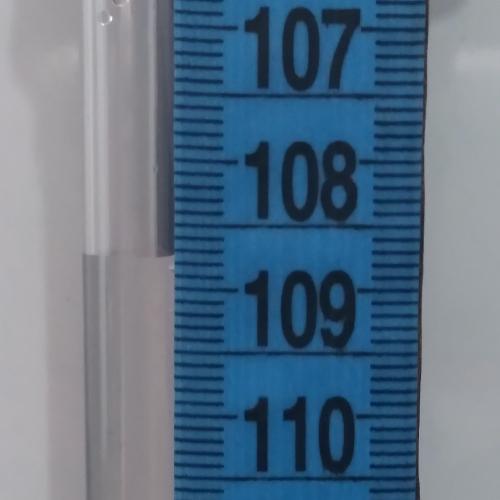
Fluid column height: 108.7 cm